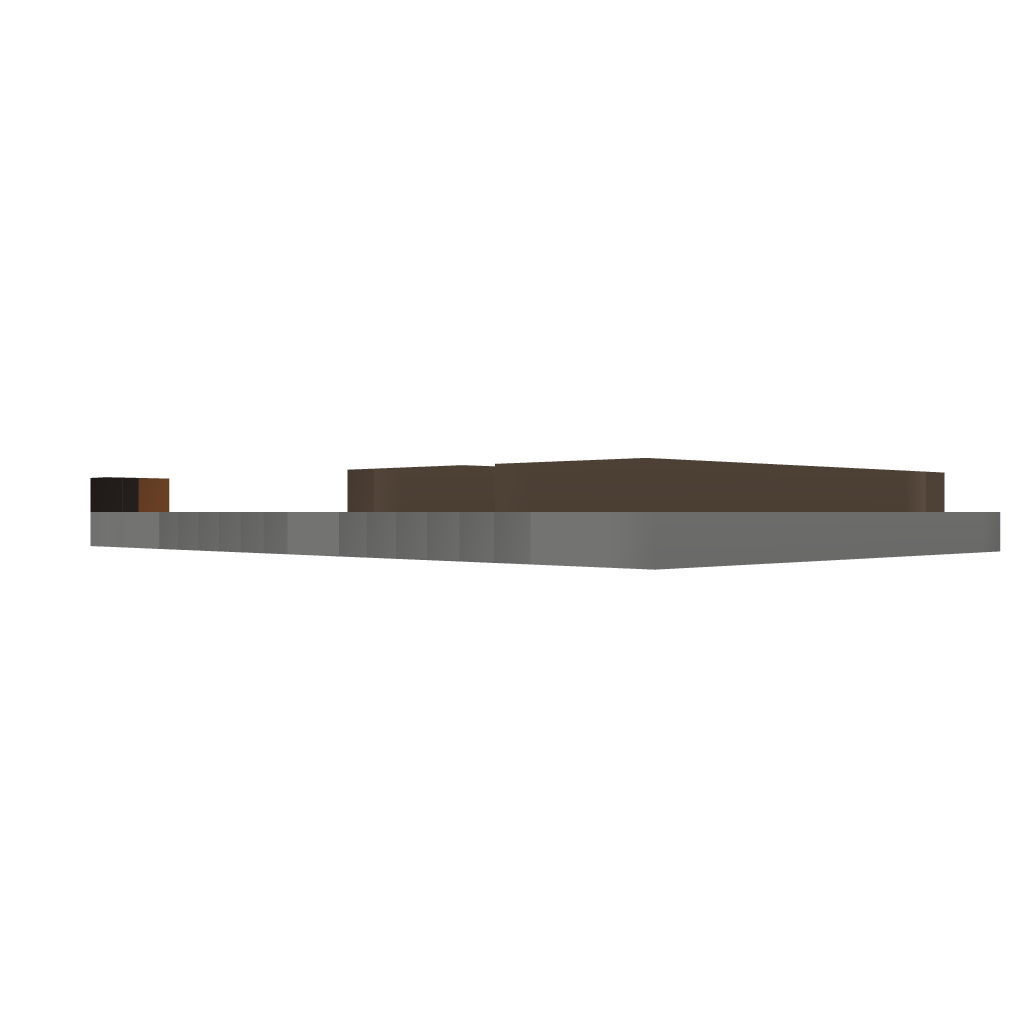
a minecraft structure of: Basic Farm